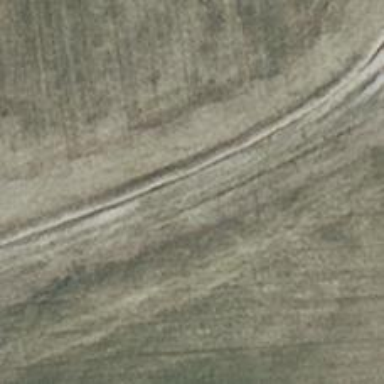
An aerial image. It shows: Track with grade 5 tracktype.